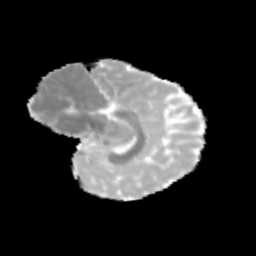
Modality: MD
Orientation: sagittal
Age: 12
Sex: female
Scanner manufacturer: siemens
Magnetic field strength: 3 T
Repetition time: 3.8 s
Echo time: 0.07 s